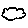
Label: cloud